Interaction volume radius: 10 \u00c5
Interaction volume height: 25 \u00c5
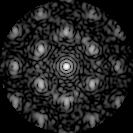
Disorder parameter: 0.4594